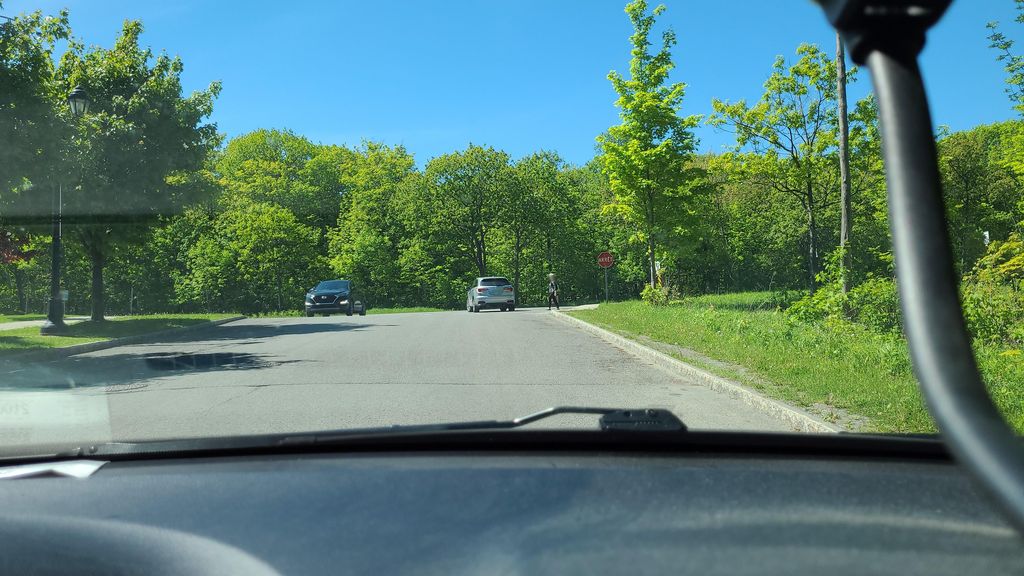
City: quebec_city